Question: I am creating a library management system.
I am trying to query a SQL database through VB.NET with an inner join function, and return data to a datagridview, what I am looking for is a return of something, I do not know the best way to proceed.
I have a table called that holds basic information about the loan, an id for the user , a ISBN for the book, start and end dates along with returned date, then inner joined with the enrolment table, for the user, and catalogue table, for the books, to create a full picture of what loan is active, for what and by who, but I have a reset function on the program that allows the administrator or senior librarian reset a specific table for example the users table, but the current code will not show any results is the users table is empty, obviously it will not because of the statement that I used, meaning that the dashboard will not be correct
'''
SELECT OnLoan.UNID, OnLoan.ISBN, Catalogue.Title
, Enrolment.Firstname + ' ' + Enrolment.Lastname As 'Full Name'
, Enrolment.House + Enrolment.TutorGroup as Form
, OnLoan.StartDate, OnLoan.EndDate
FROM (Catalogue
INNER JOIN OnLoan ON Onloan.ISBN = Catalogue.ISBN)
INNER JOIN Enrolment ON Enrolment.UNID = OnLoan.UNID
WHERE OnLoan.OnLoan = 1
and OnLoan.EndDate >= CONVERT(datetime, '" & DateTime.Now.ToString("yyyy-MM-dd") & "' )
'''
The image is for the dashboard in the onloan and overdue datagrids I want information even if the data is not completed. Just place a "Unknown user" there or something.

I just want information and references for areas I should look at, if you are able to edit my code and let me use it, that would be great, but any information and help you can provide would be appreciated.
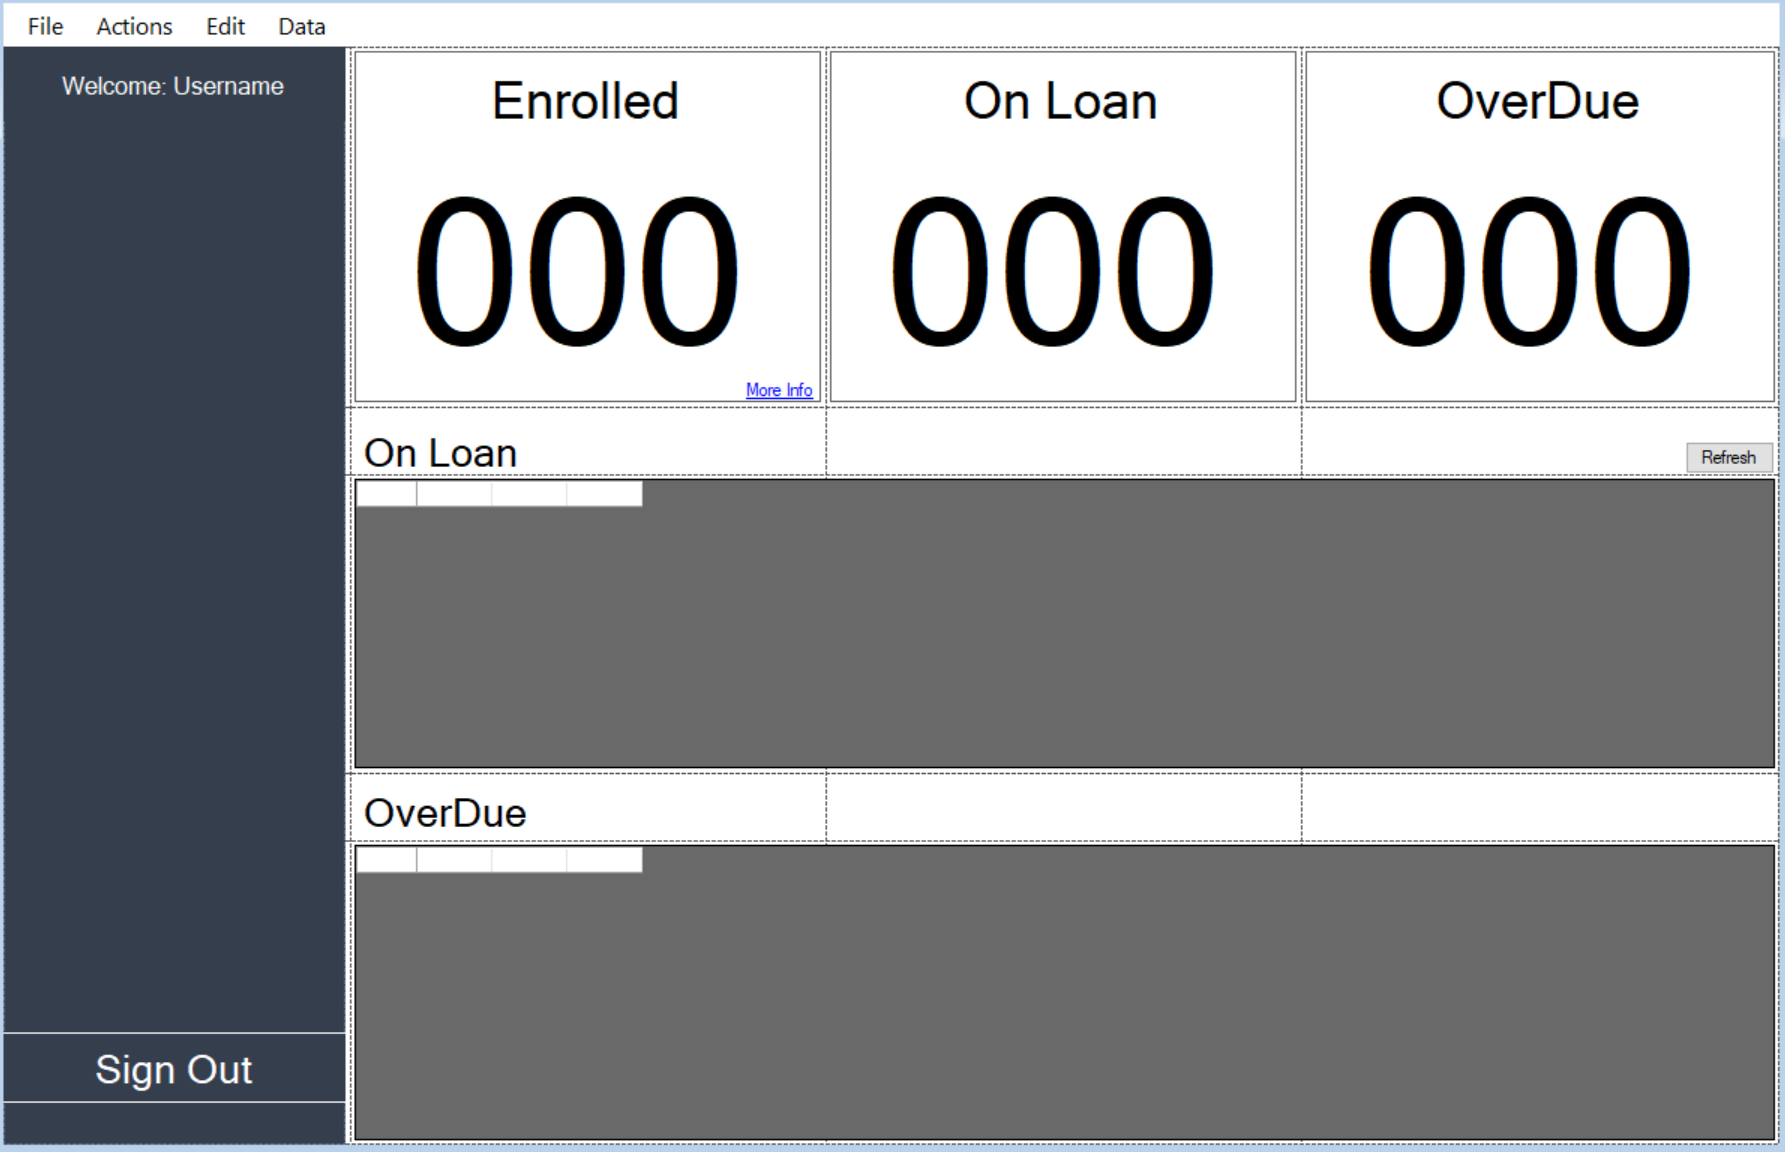
Answer: You need to investigate OUTER JOINs. These types of JOINS will return all the results of a JOIN from a specific side regardless if there is a matching item in the other table. I created your tables in postgres and gave it a run.
'''
CREATE TABLE Catalogue (
Title VARCHAR,
ISBN VARCHAR,
PRIMARY KEY (ISBN)
);
CREATE TABLE Enrolment (
UNID serial PRIMARY KEY,
Firstname VARCHAR,
Lastname VARCHAR,
House VARCHAR,
TutorGroup VARCHAR
);
CREATE TABLE OnLoan (
UNID serial PRIMARY KEY,
ISBN VARCHAR,
OnLoan integer,
StartDate TIMESTAMP DEFAULT NOW(),
EndDate TIMESTAMP DEFAULT (NOW() + interval '21 days')
);
'''
Seed the tables with data
'''
INSERT INTO Catalogue (Title, ISBN) VALUES ('Harry Potter and the Sorcerer''s Stone', '978-<PHONE>');
INSERT INTO Catalogue (Title, ISBN) VALUES ('Harry Potter and the Chamber of Secrets', '978-<PHONE>');
INSERT INTO Catalogue (Title, ISBN) VALUES ('Harry Potter And The Prisoner Of Azkaban', '978-<PHONE>');
INSERT INTO Catalogue (Title, ISBN) VALUES ('Harry Potter And The Goblet Of Fire', '978-<PHONE>');
INSERT INTO Enrolment (Firstname, Lastname, House, TutorGroup) VALUES ('Harry','Potter','Gryffindor','Granger Study Group');
INSERT INTO Enrolment (Firstname, Lastname, House, TutorGroup) VALUES ('Hermione','Granger','Gryffindor','Granger Study Group');
INSERT INTO Enrolment (Firstname, Lastname, House, TutorGroup) VALUES ('Ronald','Weasley','Gryffindor','Granger Study Group');
INSERT INTO Enrolment (Firstname, Lastname, House, TutorGroup) VALUES ('Draco','Malfoy','Slytherin','Snape''s Dungeon Group');
INSERT INTO OnLoan (UNID, ISBN, OnLoan)
VALUES (
(SELECT e.UNID FROM Enrolment e WHERE e.Lastname='Malfoy'),
(SELECT c.ISBN FROM Catalogue c WHERE c.TITLE='Harry Potter and the Chamber of Secrets'),
1
);
'''
## Execute the queries and see how adding an outer join can help
'''
SELECT o.UNID, o.ISBN, c.Title, CONCAT(e.Firstname, ' ', e.Lastname) full_name, CONCAT(e.House, ' ', e.TutorGroup) form, o.StartDate, o.EndDate FROM OnLoan o
INNER JOIN Enrolment e ON o.UNID=e.UNID
INNER JOIN Catalogue c ON o.ISBN=c.ISBN
WHERE o.OnLoan = 1
AND o.EndDate >= NOW()
;
unid | isbn | title | full_name | form | startdate | endda
te
------+----------------+-----------------------------------------+--------------+--------------------------------+----------------------------+---------------
-------------
4 | 978-<PHONE> | Harry Potter and the Chamber of Secrets | Draco Malfoy | Slytherin Snape' Dungeon Group | 2020-05-09 22:31:36.086555 | 2020-05-30 22:
31:36.086555
(1 row)
'''
'''
DELETE FROM Enrolment WHERE Lastname='Malfoy';
DELETE 1
'''
'''
SELECT o.UNID, o.ISBN, c.Title, CONCAT(e.Firstname, ' ', e.Lastname) full_name, CONCAT(e.House, ' ', e.TutorGroup) form, o.StartDate, o.EndDate FROM OnLoan o
INNER JOIN Enrolment e ON o.UNID=e.UNID
INNER JOIN Catalogue c ON o.ISBN=c.ISBN
WHERE o.OnLoan = 1
AND o.EndDate >= NOW()
;
unid | isbn | title | full_name | form | startdate | enddate
------+------+-------+-----------+------+-----------+---------
(0 rows)
'''
What you need to investigate is outer joins. Inner joins means that a record has to exist in both the left and right hand side of the join to appear. With the OUTER JOIN you can see that there is a Loan, but the user is gone.
'''
SELECT o.UNID, o.ISBN, c.Title, CONCAT(e.Firstname, ' ', e.Lastname) full_name, CONCAT(e.House, ' ', e.TutorGroup) form, o.StartDate, o.EndDate FROM OnLoan o
LEFT OUTER JOIN Enrolment e ON o.UNID=e.UNID
INNER JOIN Catalogue c ON o.ISBN=c.ISBN
WHERE o.OnLoan = 1
AND o.EndDate >= NOW()
;
unid | isbn | title | full_name | form | startdate | enddate
------+----------------+-----------------------------------------+-----------+------+----------------------------+----------------------------
4 | 978-<PHONE> | Harry Potter and the Chamber of Secrets | | | 2020-05-09 22:31:36.086555 | 2020-05-30 22:31:36.086555
(1 row)
'''